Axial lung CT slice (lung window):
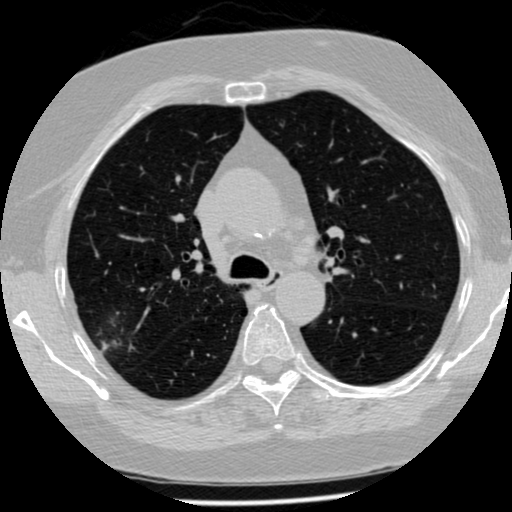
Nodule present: yes
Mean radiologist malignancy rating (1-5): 3.5